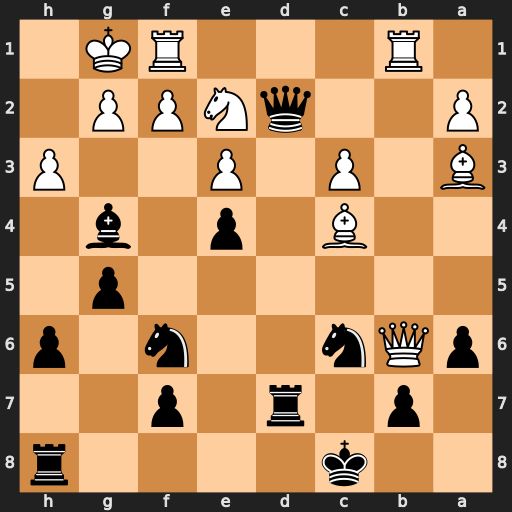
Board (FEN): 2k4r/1p1r1p2/pQn2n1p/6p1/2B1p1b1/B1P1P2P/P2qNPP1/1R3RK1
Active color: b
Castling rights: -
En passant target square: -
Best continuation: Bxe2 Bxe2 Qxe2